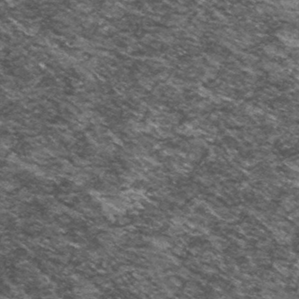
Label: frost